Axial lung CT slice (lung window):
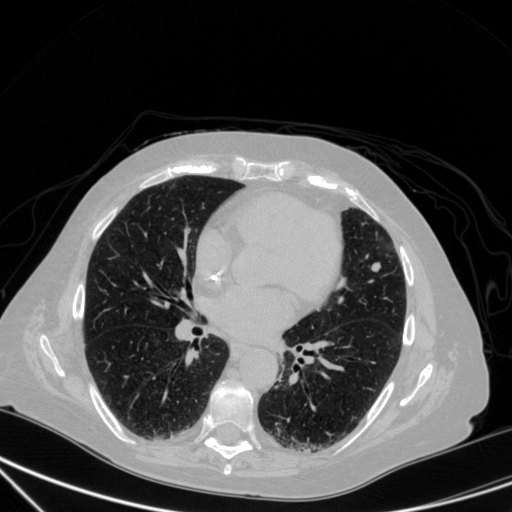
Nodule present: yes
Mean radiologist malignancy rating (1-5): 3.25